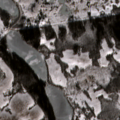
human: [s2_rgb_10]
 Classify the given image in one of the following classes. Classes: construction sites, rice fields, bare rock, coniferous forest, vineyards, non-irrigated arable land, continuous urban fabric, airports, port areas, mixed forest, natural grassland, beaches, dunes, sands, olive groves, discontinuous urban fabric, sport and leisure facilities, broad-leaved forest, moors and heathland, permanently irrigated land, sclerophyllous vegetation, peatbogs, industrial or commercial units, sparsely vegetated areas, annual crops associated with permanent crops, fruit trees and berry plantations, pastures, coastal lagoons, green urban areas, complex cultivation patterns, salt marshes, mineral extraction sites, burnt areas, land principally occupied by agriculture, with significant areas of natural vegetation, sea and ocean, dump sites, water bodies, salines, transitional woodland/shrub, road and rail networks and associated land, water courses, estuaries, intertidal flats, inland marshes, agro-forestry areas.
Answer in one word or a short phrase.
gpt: non-irrigated arable land, complex cultivation patterns, land principally occupied by agriculture, with significant areas of natural vegetation, broad-leaved forest